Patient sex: F
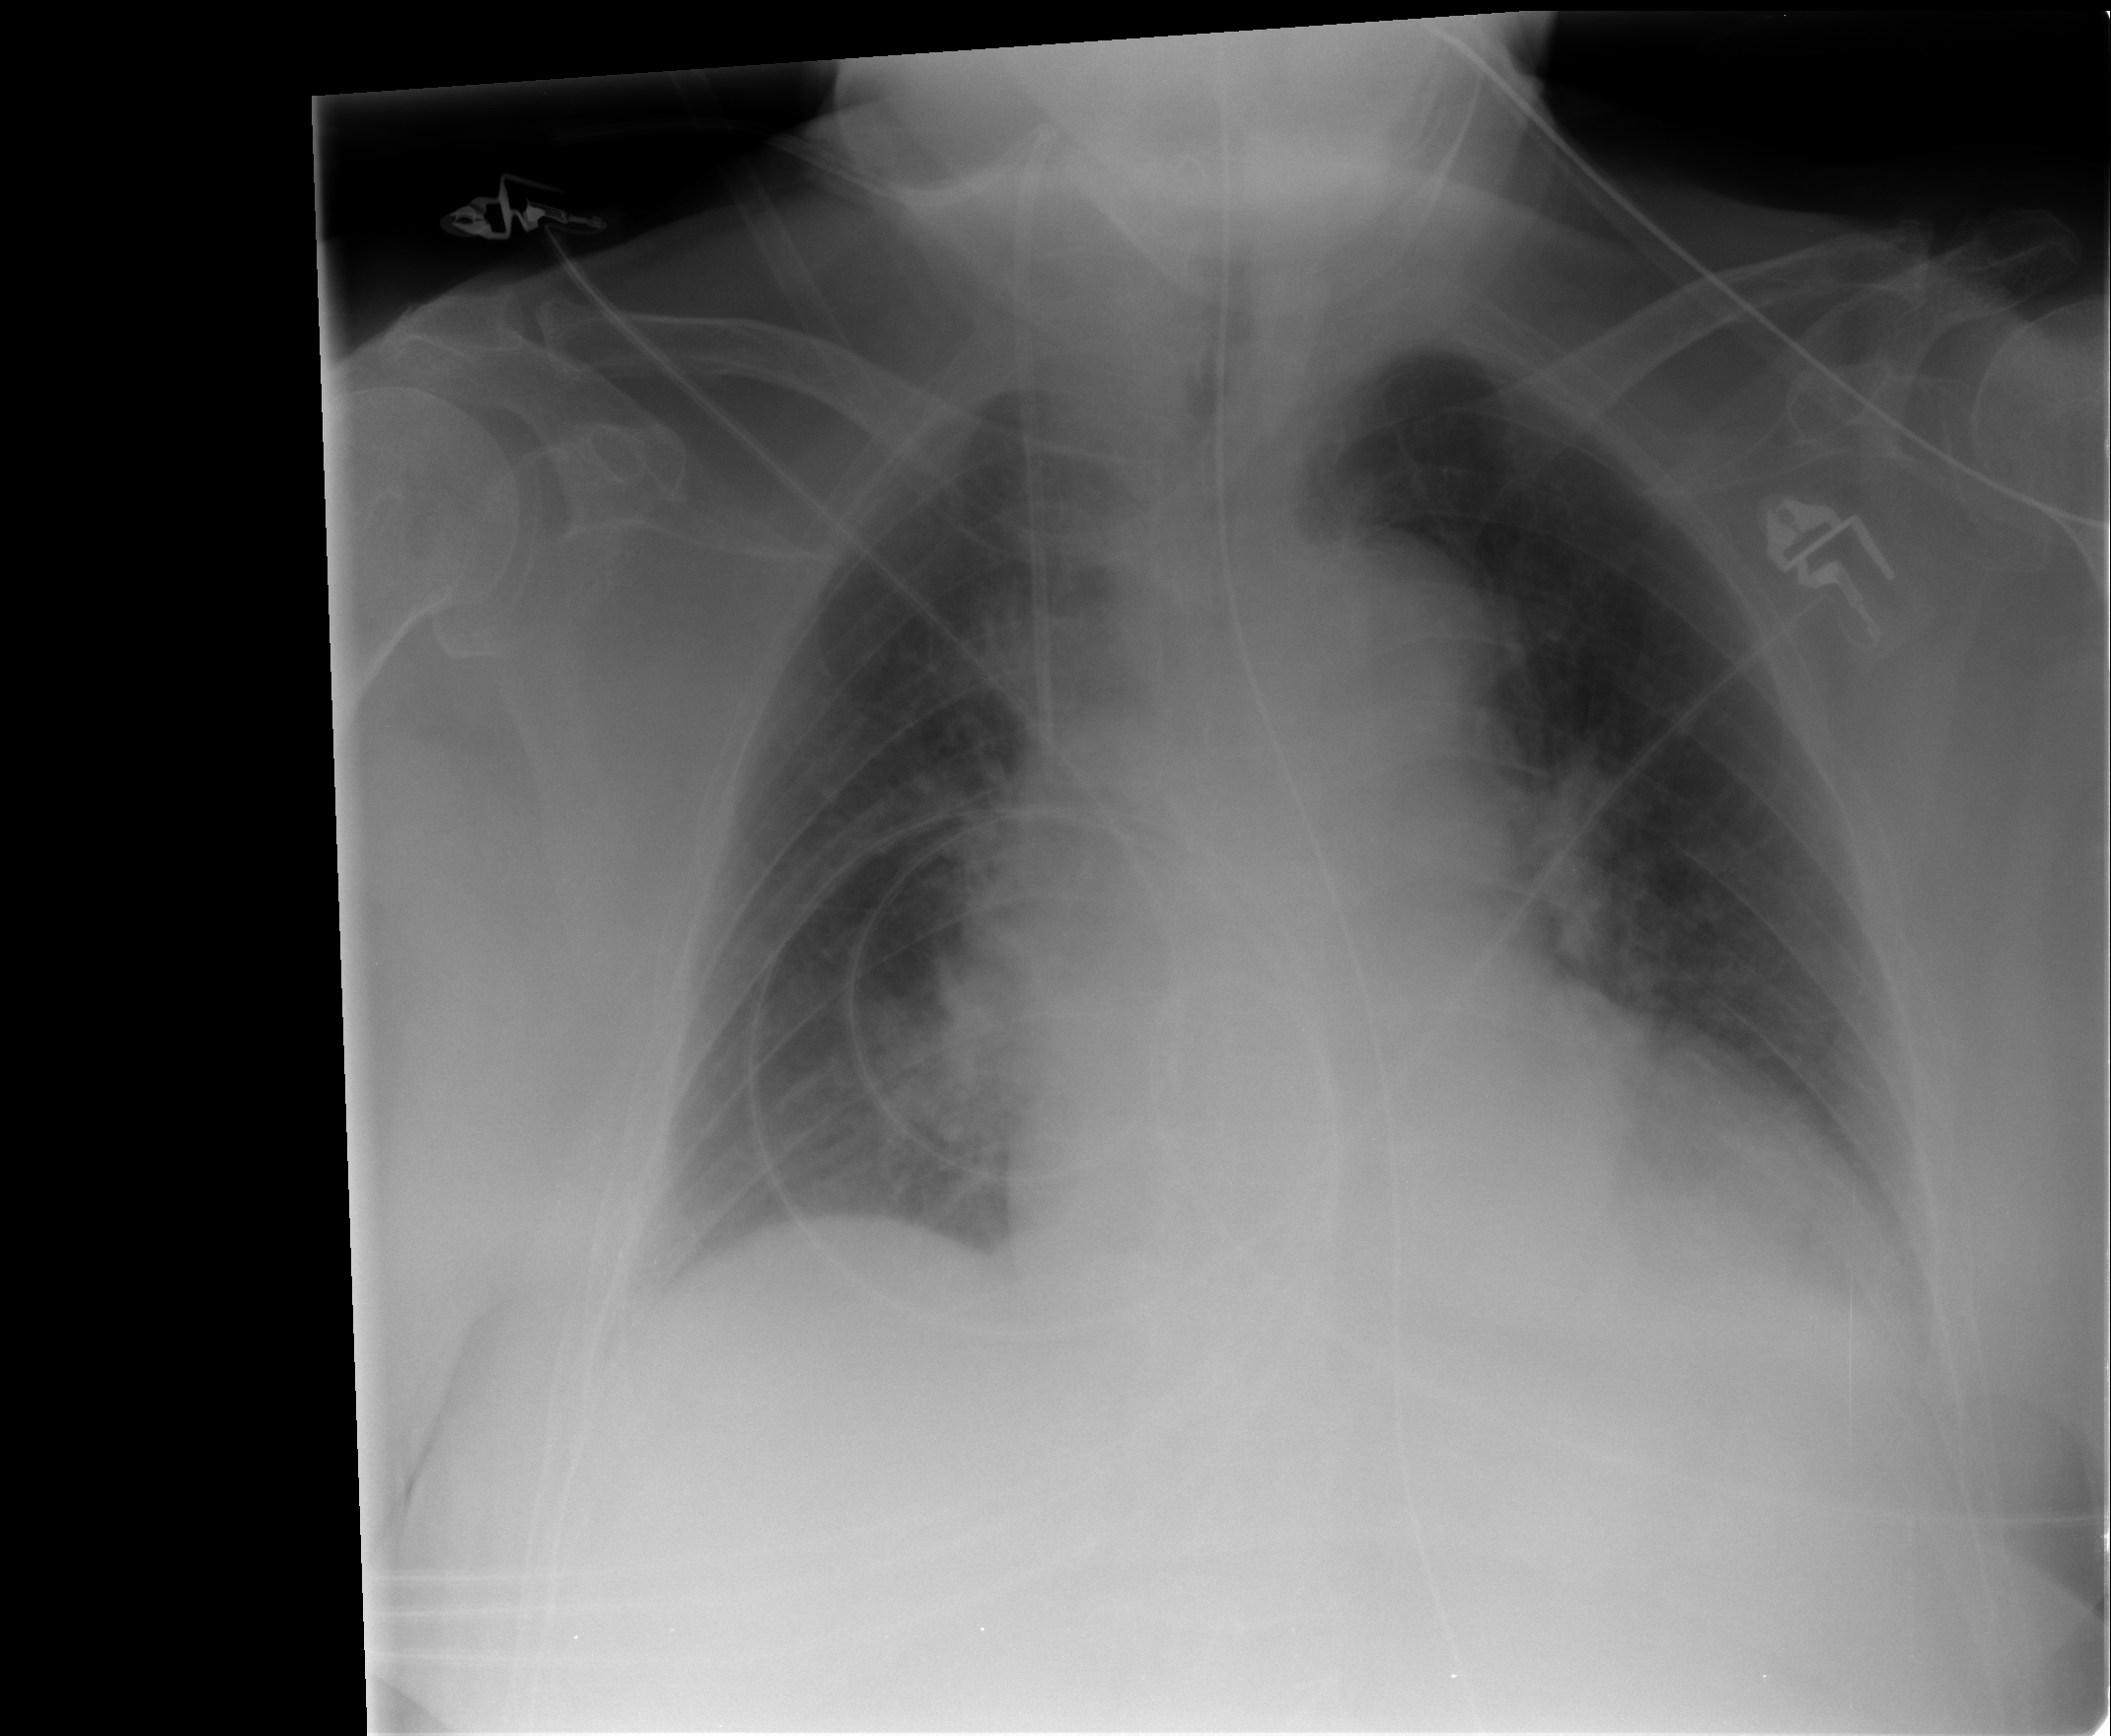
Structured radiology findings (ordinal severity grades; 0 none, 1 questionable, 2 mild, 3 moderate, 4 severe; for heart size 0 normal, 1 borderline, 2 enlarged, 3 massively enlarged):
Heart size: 2
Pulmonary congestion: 0
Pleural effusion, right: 0
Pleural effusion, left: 0
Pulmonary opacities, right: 0
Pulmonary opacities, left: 0
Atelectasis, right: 2
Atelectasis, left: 0